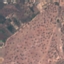
Label: PermanentCrop